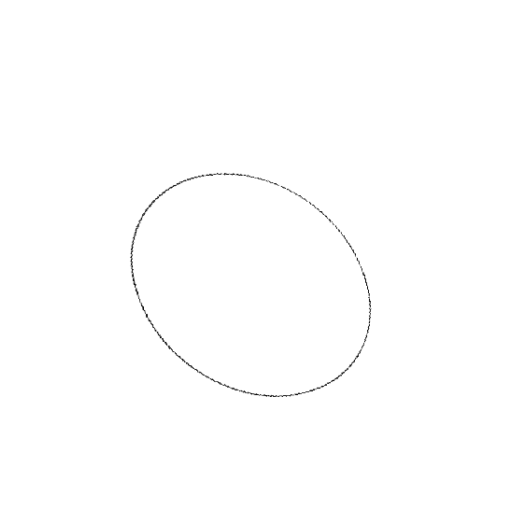
Crossing number: 0